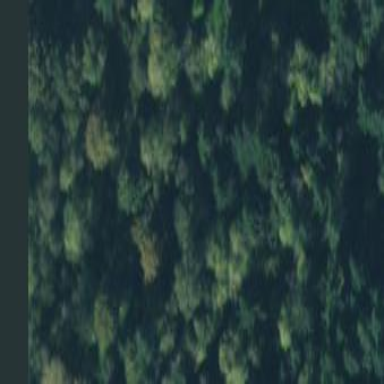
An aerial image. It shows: Mixed deciduous woodland.